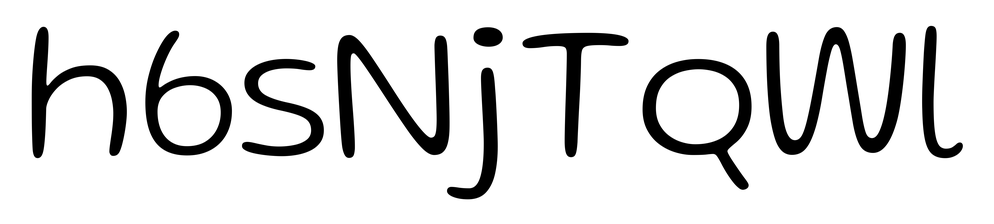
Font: Gluten_ExtraLight